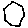
Label: hexagon